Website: bh-photo
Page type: customer-info-address
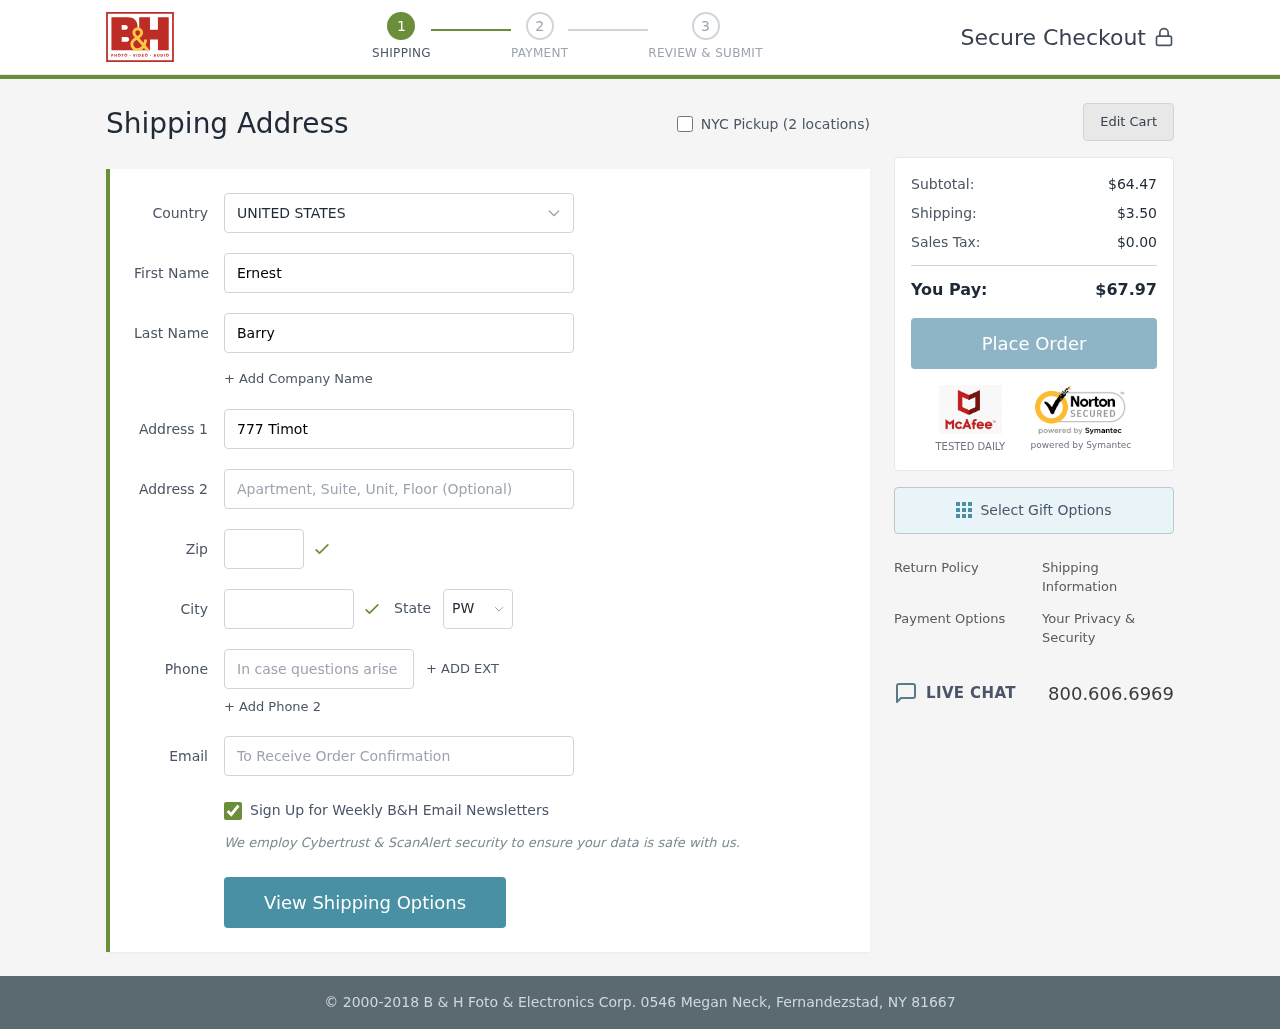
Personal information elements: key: PII_CITY
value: South Johnshire
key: PII_COUNTRY
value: United States
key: PII_EMAIL
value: ernest.barry@hotmail.com
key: PII_FIRSTNAME
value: Ernest
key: PII_LASTNAME
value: Barry
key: PII_PHONE
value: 5897578387
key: PII_POSTCODE
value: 49438
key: PII_STATE_ABBR
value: PW
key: PII_STREET
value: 777 Timothy Court Apt. 065
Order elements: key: ORDER_SUBTOTAL
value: $64.47
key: ORDER_SHIPPING_COST
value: $3.50
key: ORDER_TAX
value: $0.00
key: ORDER_TOTAL
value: $67.97